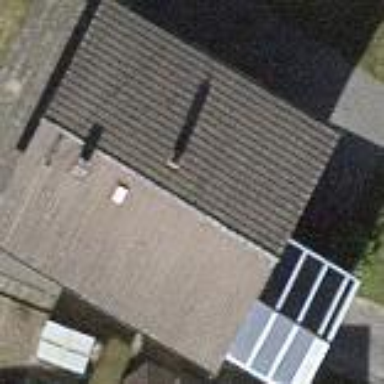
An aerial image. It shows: Gabled roof house.